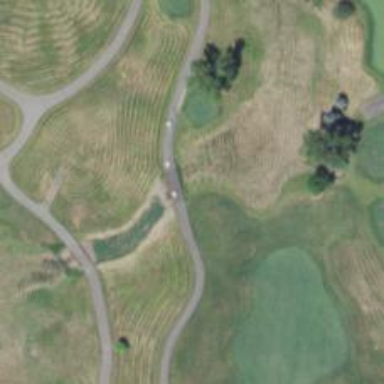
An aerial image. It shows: Path for golf carts.